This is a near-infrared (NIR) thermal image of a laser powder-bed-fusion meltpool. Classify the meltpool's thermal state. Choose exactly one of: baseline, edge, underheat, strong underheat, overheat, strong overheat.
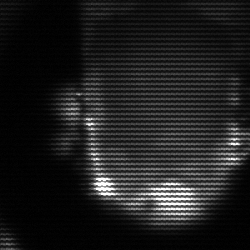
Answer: baseline